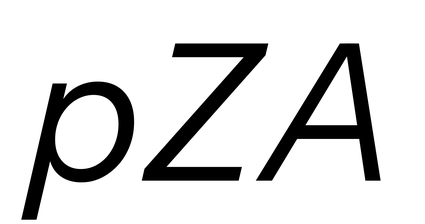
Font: InstrumentSans-Italic_Italic